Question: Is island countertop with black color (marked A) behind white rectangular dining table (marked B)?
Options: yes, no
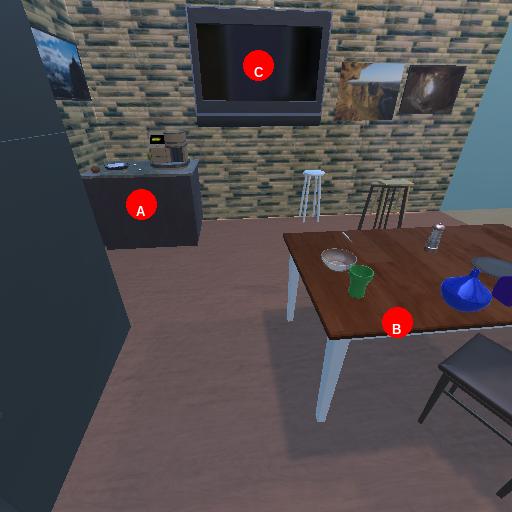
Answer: yes